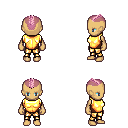
a pixel art fantasy rpg character, female body template, human, tanned skin, gold chest armor, gold greaves, pink short mohawk hairstyle, four views (front, back, left, right), 2x2 character sprite sheet, small pixel art, hard edges, no anti-aliasing